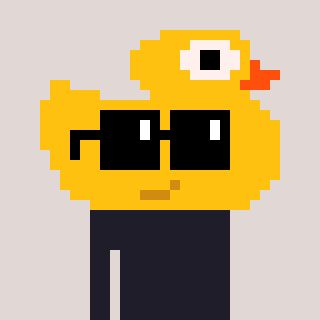
a pixel art character with square black sunglasses, a ducky-shaped head and a teal-colored body on a warm background